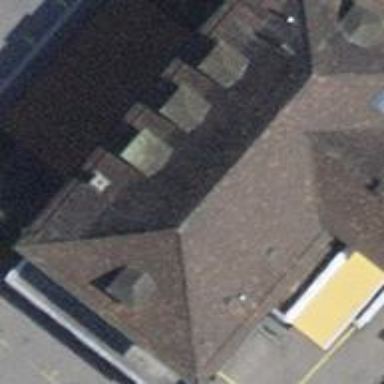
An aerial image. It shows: Restaurant.